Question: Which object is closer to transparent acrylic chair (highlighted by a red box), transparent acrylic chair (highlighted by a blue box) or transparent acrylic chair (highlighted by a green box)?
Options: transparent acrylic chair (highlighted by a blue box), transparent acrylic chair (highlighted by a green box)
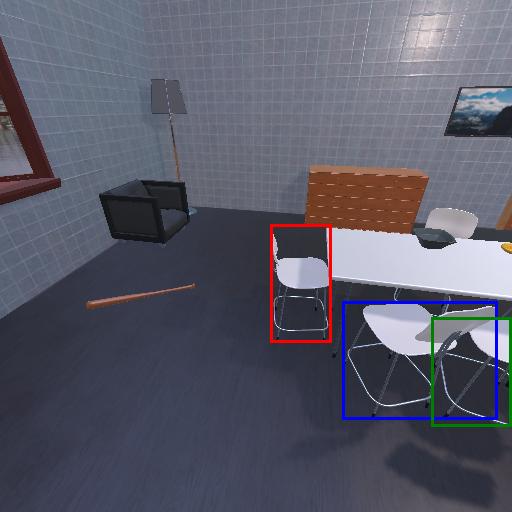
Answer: transparent acrylic chair (highlighted by a blue box)